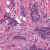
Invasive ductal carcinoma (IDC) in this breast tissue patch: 1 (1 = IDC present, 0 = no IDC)